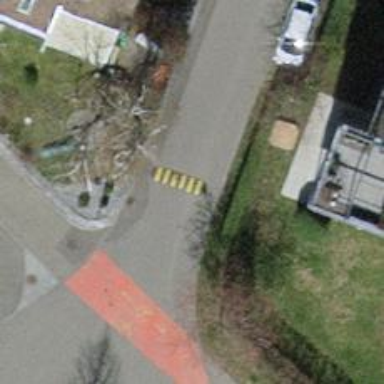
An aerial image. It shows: Bump for traffic calming.